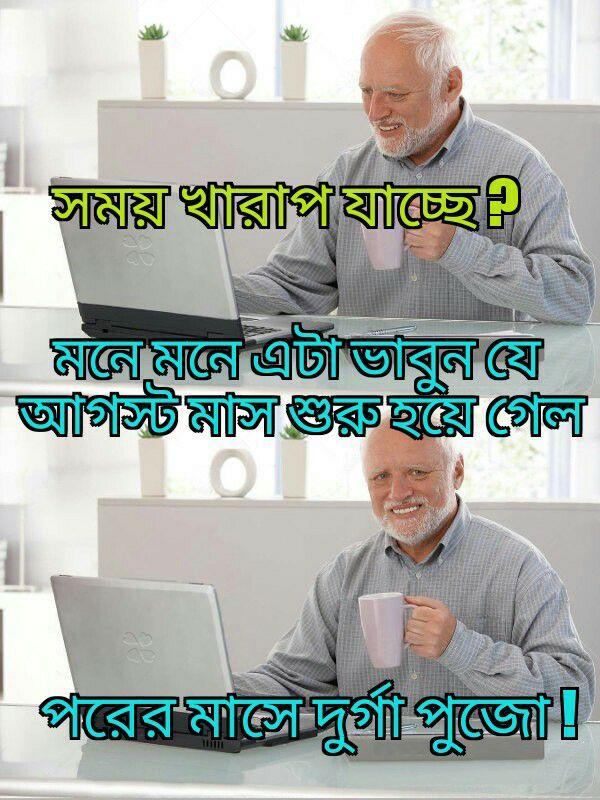
Text: সময় খারাপ যাচ্ছে? মনে মনে এটা ভাবুন যে, আগস্ট মাস শুরু হয়ে গেলো, পরের মাসে দুর্গা পূজো।
Label: Non Hate